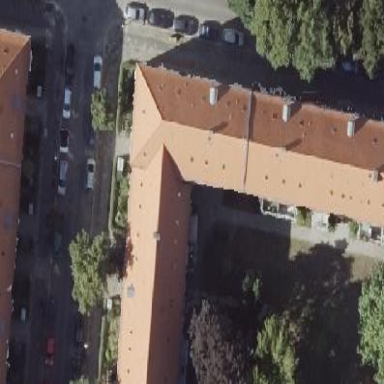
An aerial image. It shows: Gabled roof adorns the apartments building.